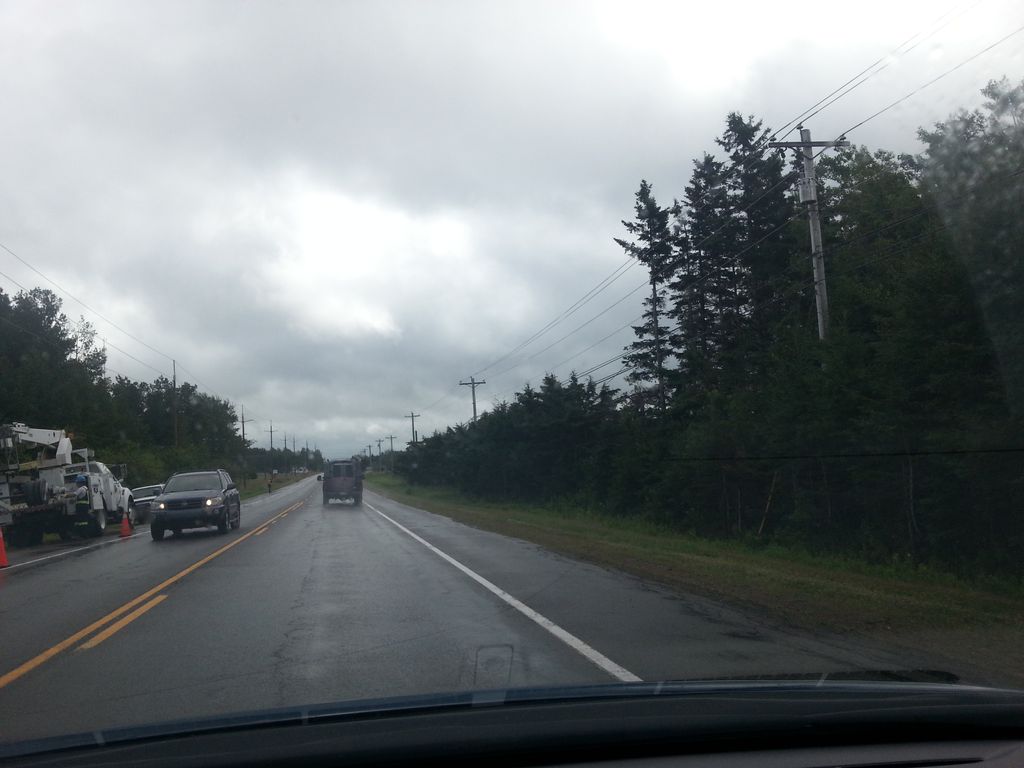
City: charlottetown